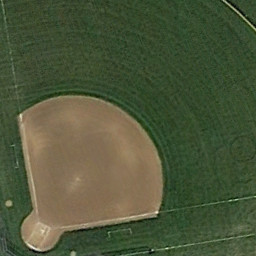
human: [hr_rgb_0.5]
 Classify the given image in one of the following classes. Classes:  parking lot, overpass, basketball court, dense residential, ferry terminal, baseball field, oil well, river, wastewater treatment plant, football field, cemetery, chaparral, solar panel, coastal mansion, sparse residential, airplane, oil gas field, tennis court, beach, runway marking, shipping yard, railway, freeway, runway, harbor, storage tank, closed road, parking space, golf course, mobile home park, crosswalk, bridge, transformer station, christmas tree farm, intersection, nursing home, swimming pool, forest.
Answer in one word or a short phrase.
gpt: baseball field